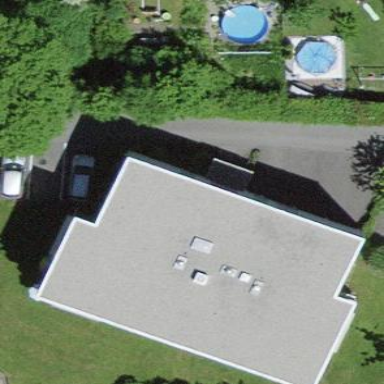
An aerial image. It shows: Flat-roofed apartment building.